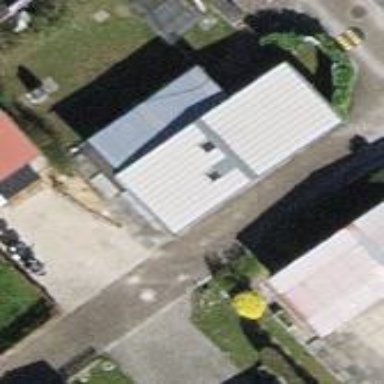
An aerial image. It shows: Static caravan.